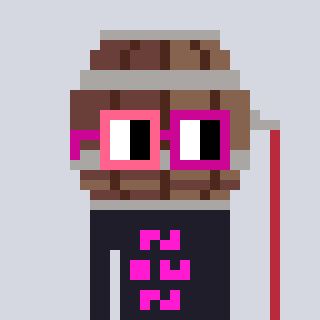
a pixel art character with square pink and red glasses, a wine barrel-shaped head and a grayscale-colored body on a cool background